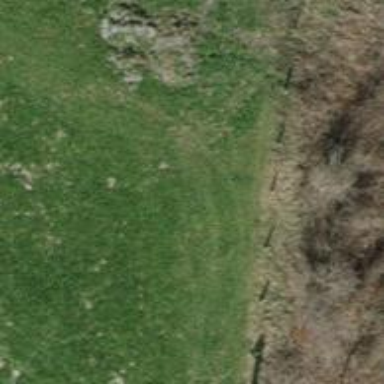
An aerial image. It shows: Lift gate barrier.